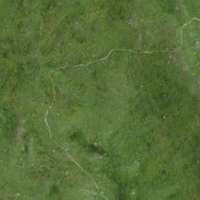
EUNIS habitat code: 26
Species observed at this site:
Miramella alpina
Aster alpinus